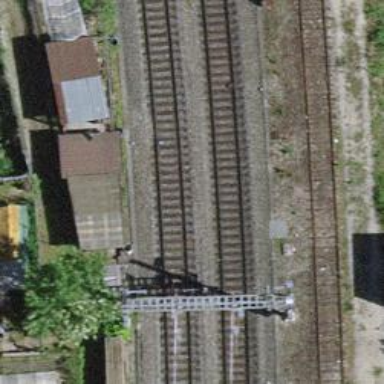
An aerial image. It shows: Railway with electrified contact lines.